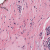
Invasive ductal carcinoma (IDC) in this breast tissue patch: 0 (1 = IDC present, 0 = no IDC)